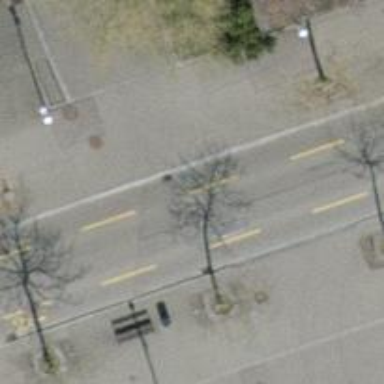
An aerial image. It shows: Unmarked crossing with traffic calming table.